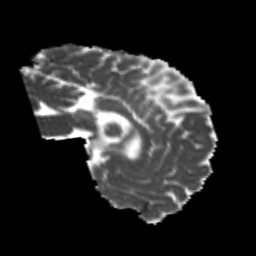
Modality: MD
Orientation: sagittal
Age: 22
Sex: male
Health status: healthy
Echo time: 0.074 s